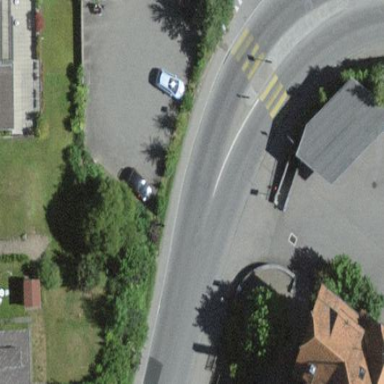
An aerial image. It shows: Parking area with surface.